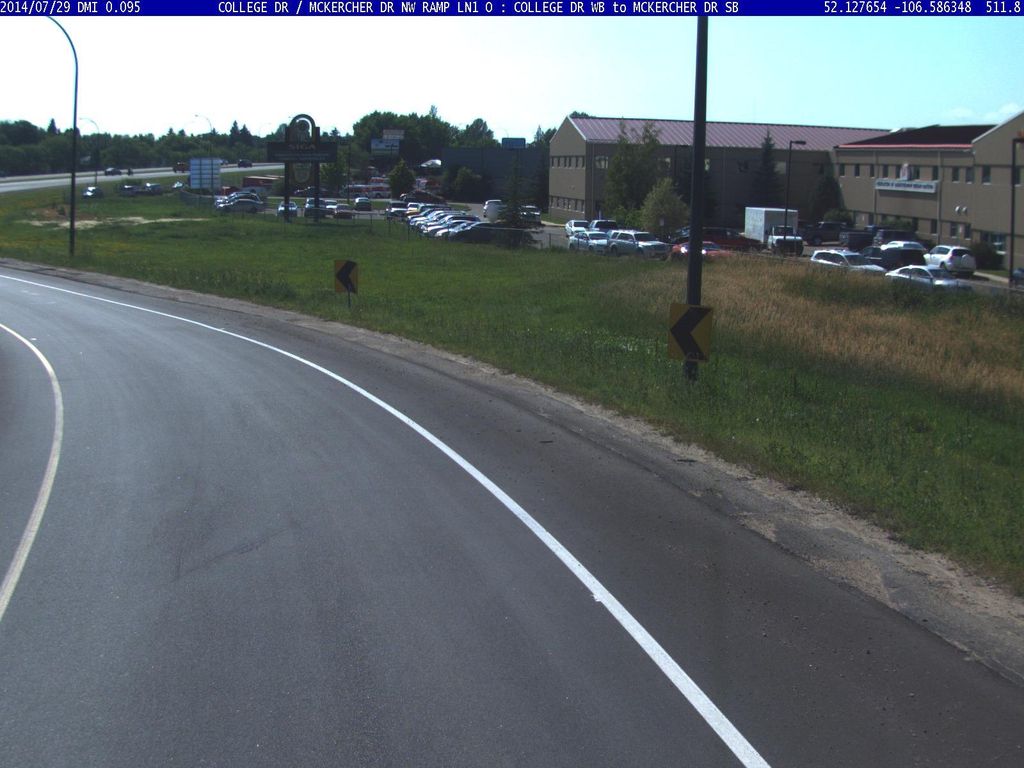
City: saskatoon